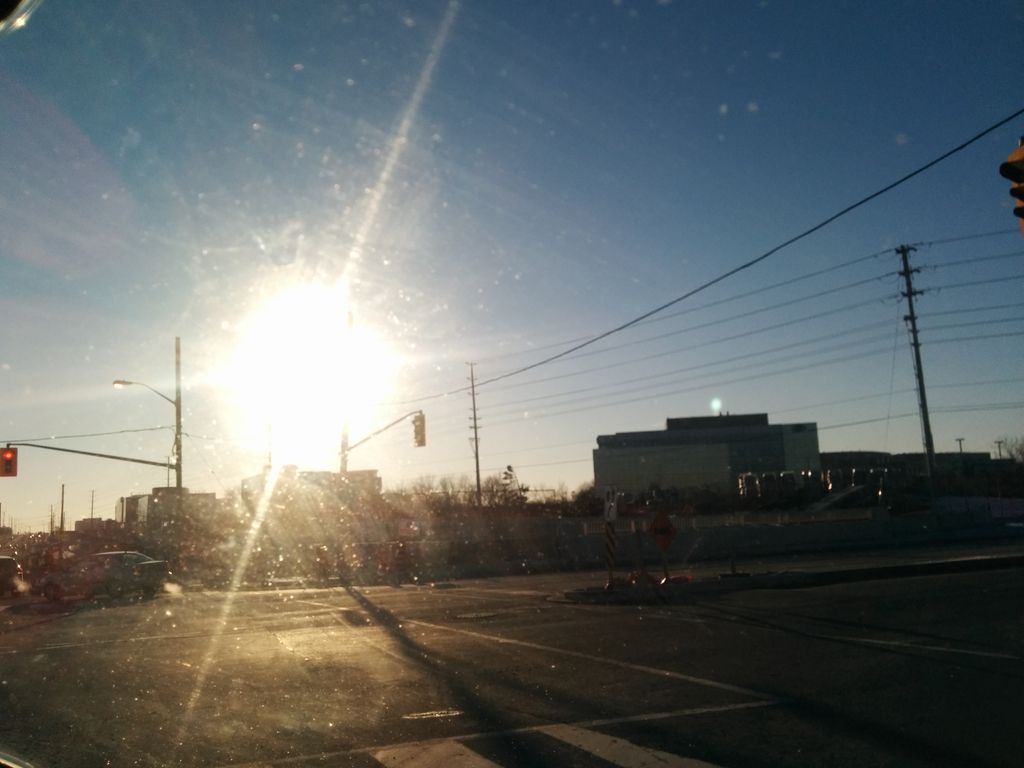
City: toronto